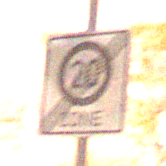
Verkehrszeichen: EndeZone20
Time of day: Night
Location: Outdoor (Nature)
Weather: Clear
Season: NotSpecified
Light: Natural